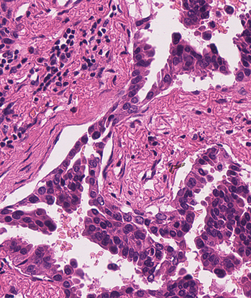
Tumor epithelial tissue: yes
Tumor-associated stroma tissue: yes
Normal tissue: no